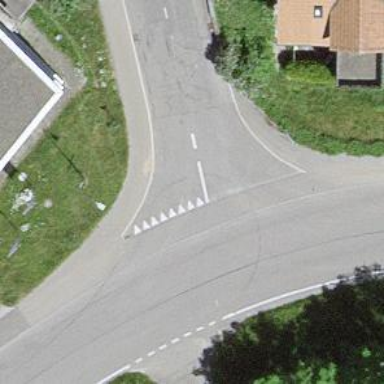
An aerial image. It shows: Zebra crossing on the road.